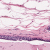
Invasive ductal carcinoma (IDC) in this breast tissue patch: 0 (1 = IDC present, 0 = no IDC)